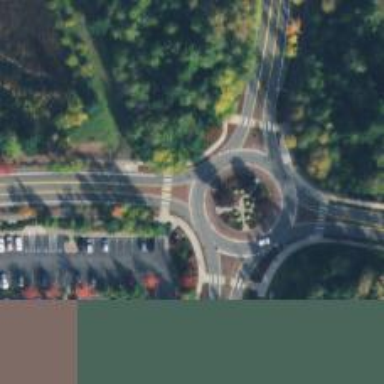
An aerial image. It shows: Tertiary road leading to roundabout.